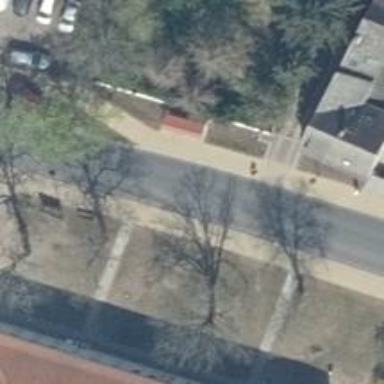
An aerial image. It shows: Sidewalk along the footway.